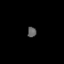
Tissue: lung
Cell type: Epithelial cells
Senescence score: 0.2172
Nuclear area (px): 92
Mean DAPI intensity: 93.728